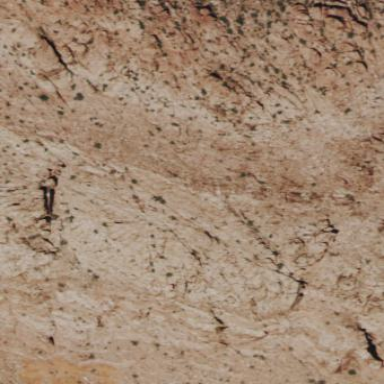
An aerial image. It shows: Brown cliff in the natural landscape.